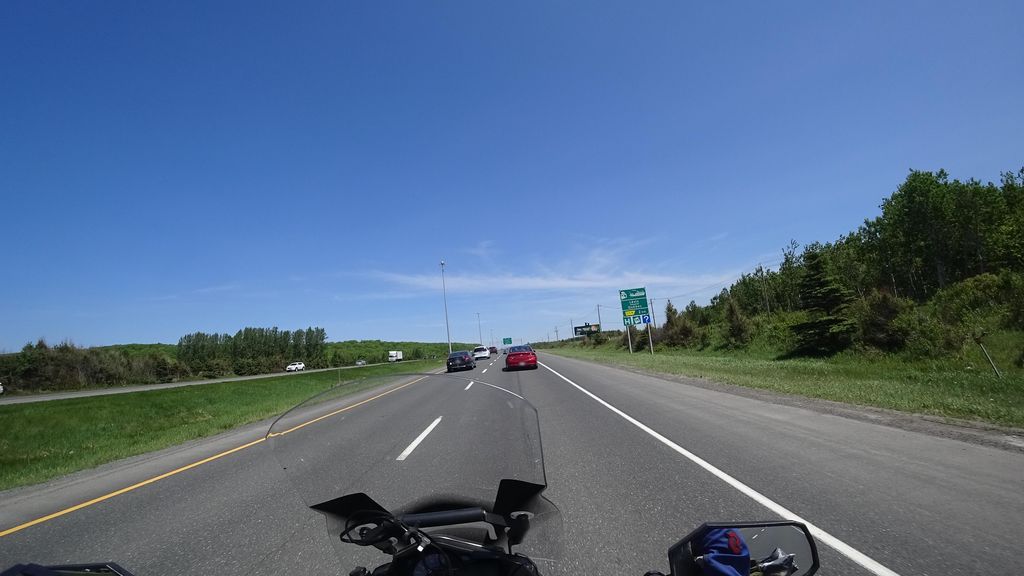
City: quebec_city